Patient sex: F
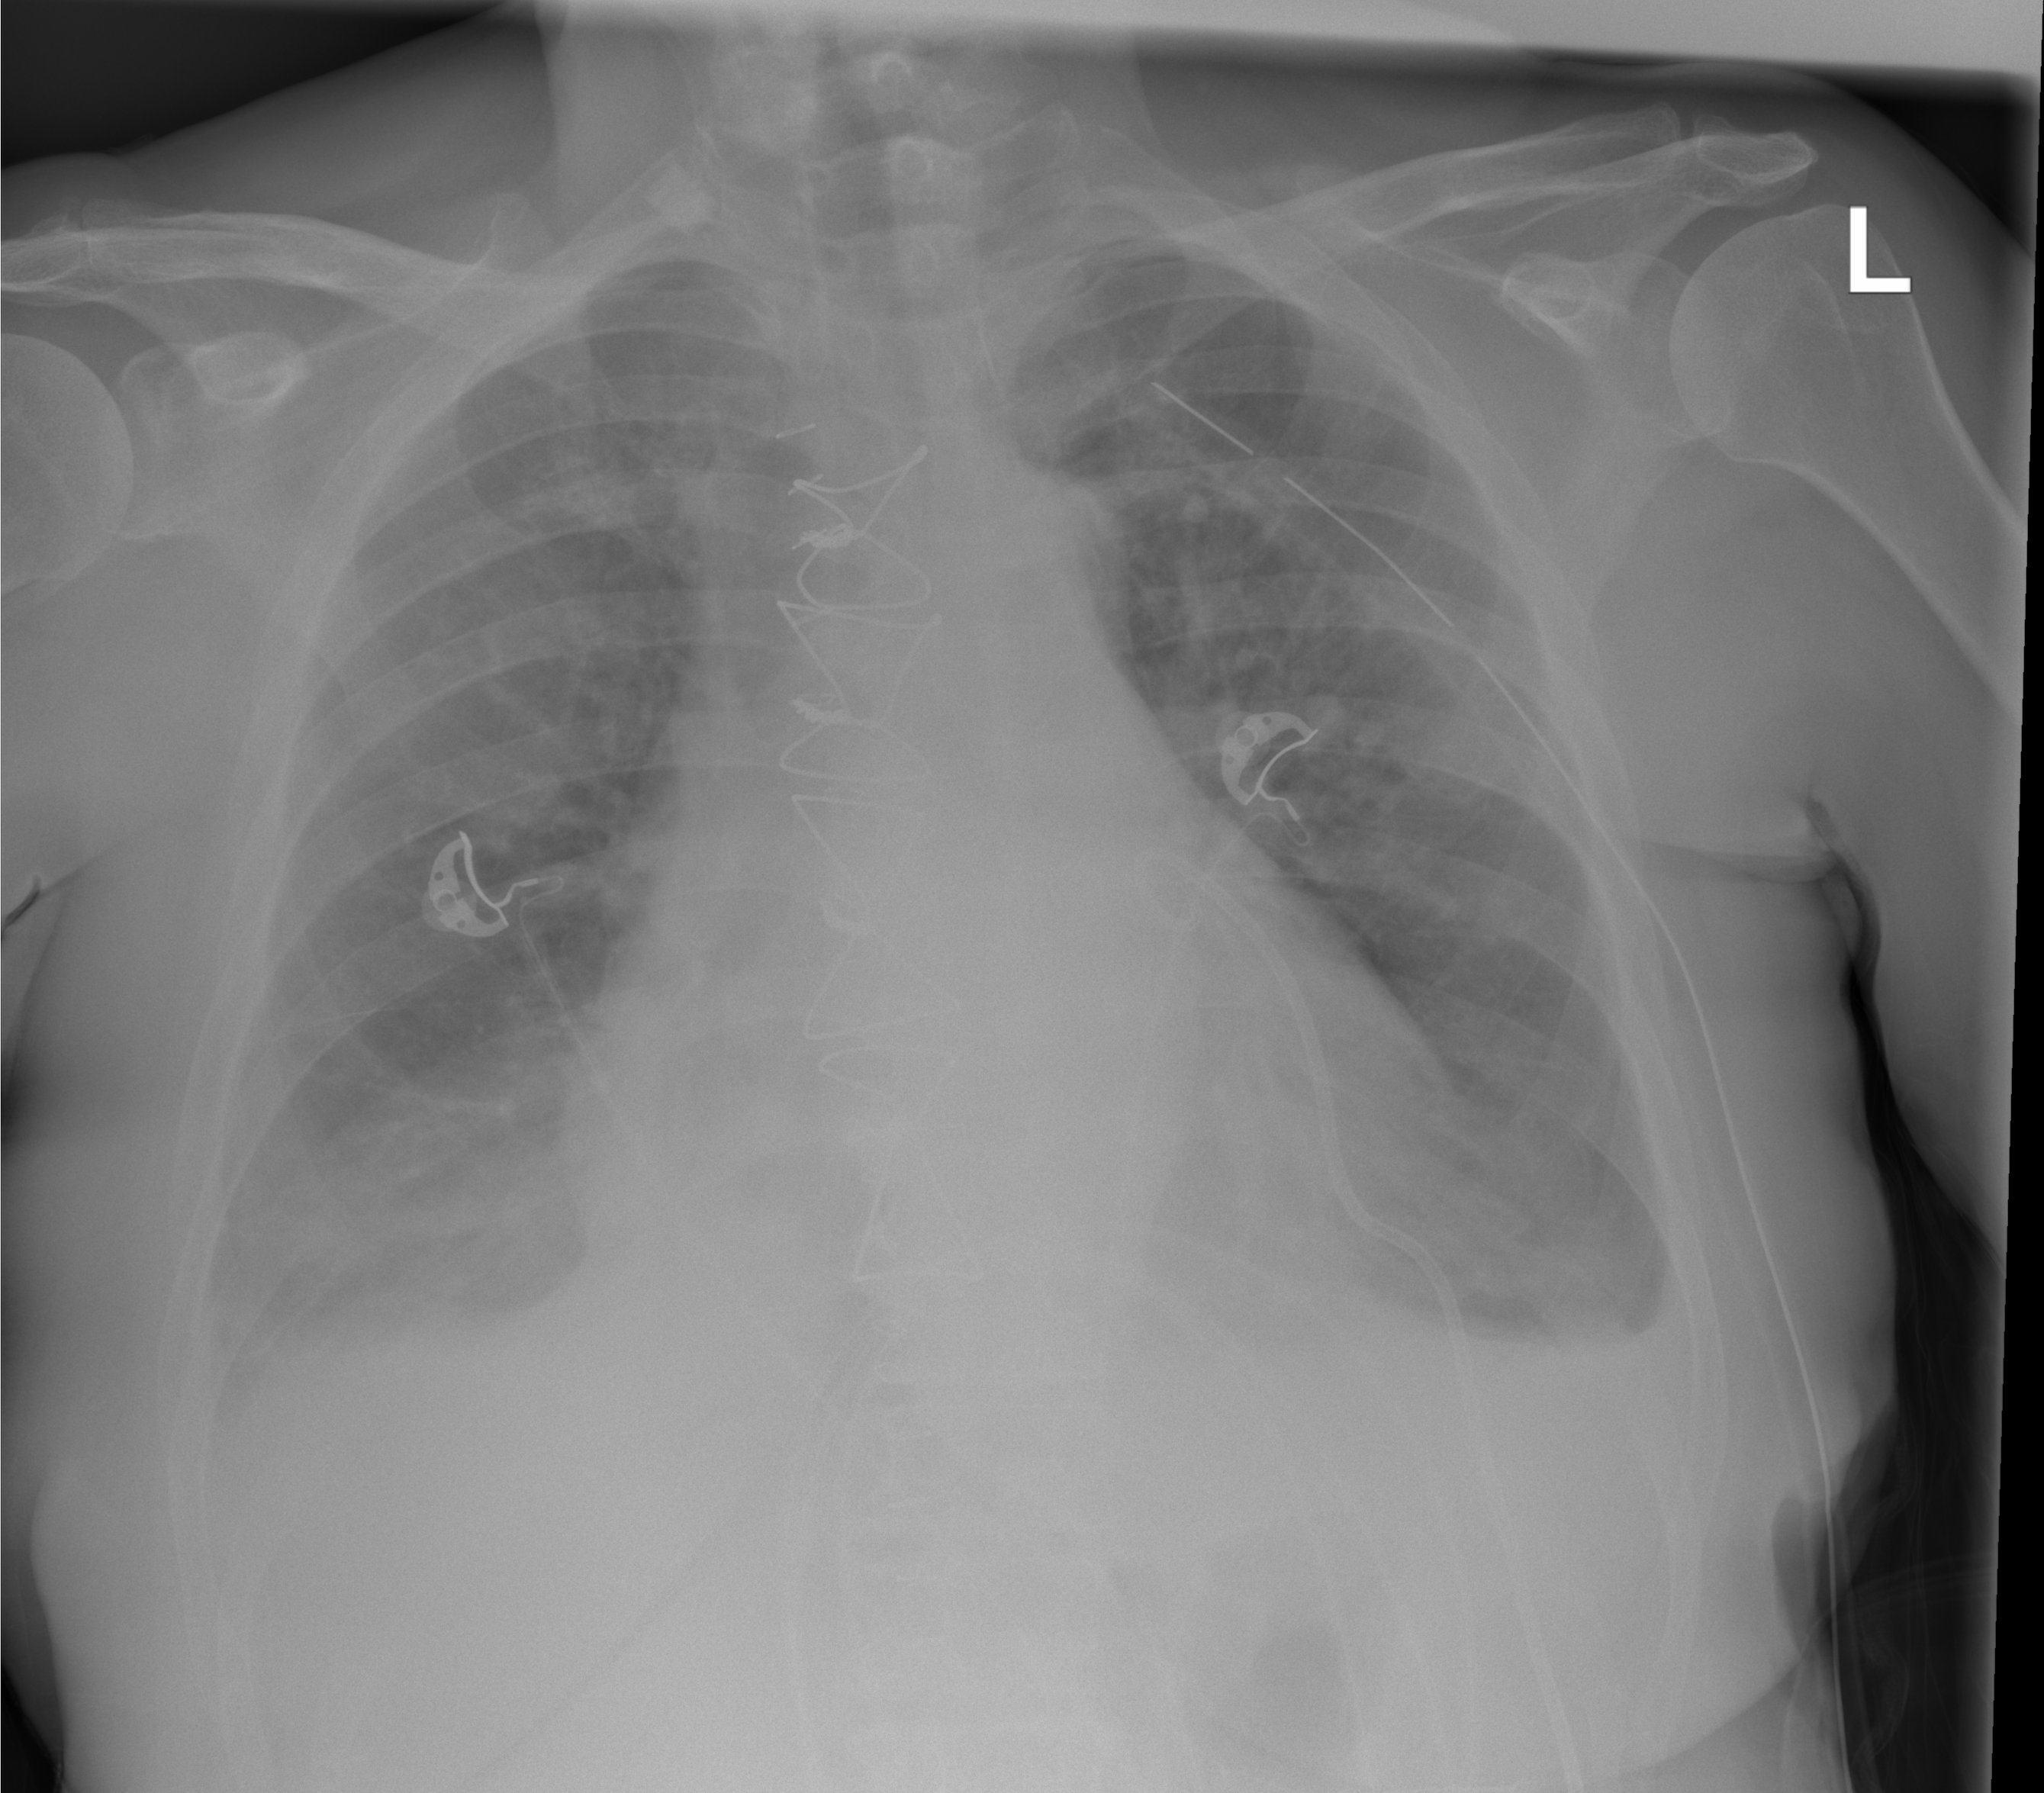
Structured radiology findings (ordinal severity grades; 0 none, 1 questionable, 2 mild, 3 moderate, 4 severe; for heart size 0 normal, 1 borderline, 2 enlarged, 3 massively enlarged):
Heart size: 2
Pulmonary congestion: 1
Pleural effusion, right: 2
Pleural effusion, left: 0
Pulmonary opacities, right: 2
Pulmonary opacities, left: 2
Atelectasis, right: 2
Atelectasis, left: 2